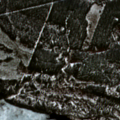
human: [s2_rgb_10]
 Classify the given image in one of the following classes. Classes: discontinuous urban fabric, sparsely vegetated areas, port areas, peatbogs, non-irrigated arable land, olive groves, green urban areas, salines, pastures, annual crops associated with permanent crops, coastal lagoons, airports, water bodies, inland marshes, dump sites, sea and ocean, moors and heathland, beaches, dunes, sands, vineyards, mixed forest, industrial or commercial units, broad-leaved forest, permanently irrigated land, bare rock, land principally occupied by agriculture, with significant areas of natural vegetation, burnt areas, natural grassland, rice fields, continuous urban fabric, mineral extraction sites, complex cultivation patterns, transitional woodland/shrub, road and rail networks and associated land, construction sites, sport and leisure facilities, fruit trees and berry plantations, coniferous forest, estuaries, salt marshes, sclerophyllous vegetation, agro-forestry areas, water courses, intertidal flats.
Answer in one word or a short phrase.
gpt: coniferous forest, water bodies